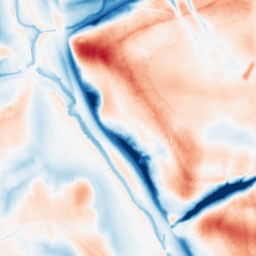
Category: classical
Decomposition family: uniform
Decomposition parameters: size: 50
Upsampling method: fft_zeropad
Upsampling parameters: scale: 2
Upsampling scale: 2